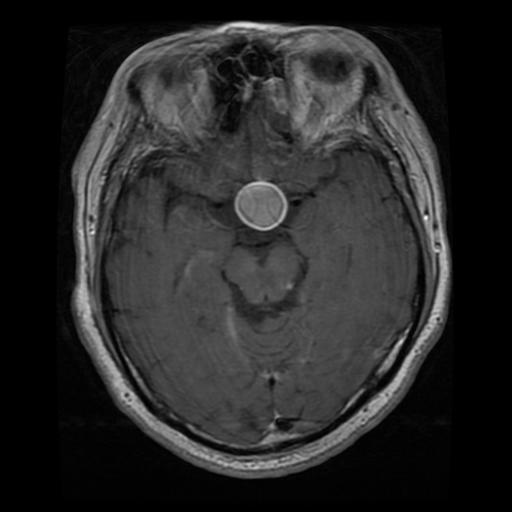
Label: pituitary